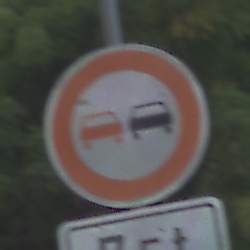
Verkehrszeichen: Ueberholverbot
Zusatzzeichen unten: SonstigeBeschraenkungen4
Umgebung: Outdoor, Suburban
Tageszeit: MorningAfternoon
Wetter: PartlyCloudy
Licht: Natural
Jahreszeit: NotSpecified
Kontrast: LowContrast